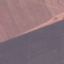
Land use / land cover class: AnnualCrop